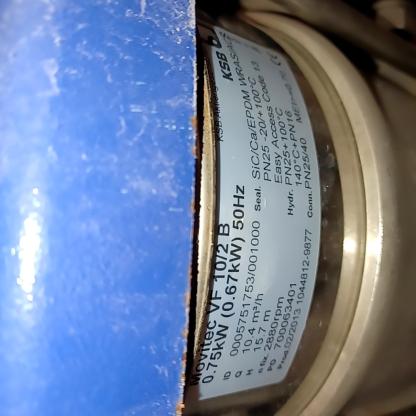
Klasa: tabliczka-znamionowa